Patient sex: F
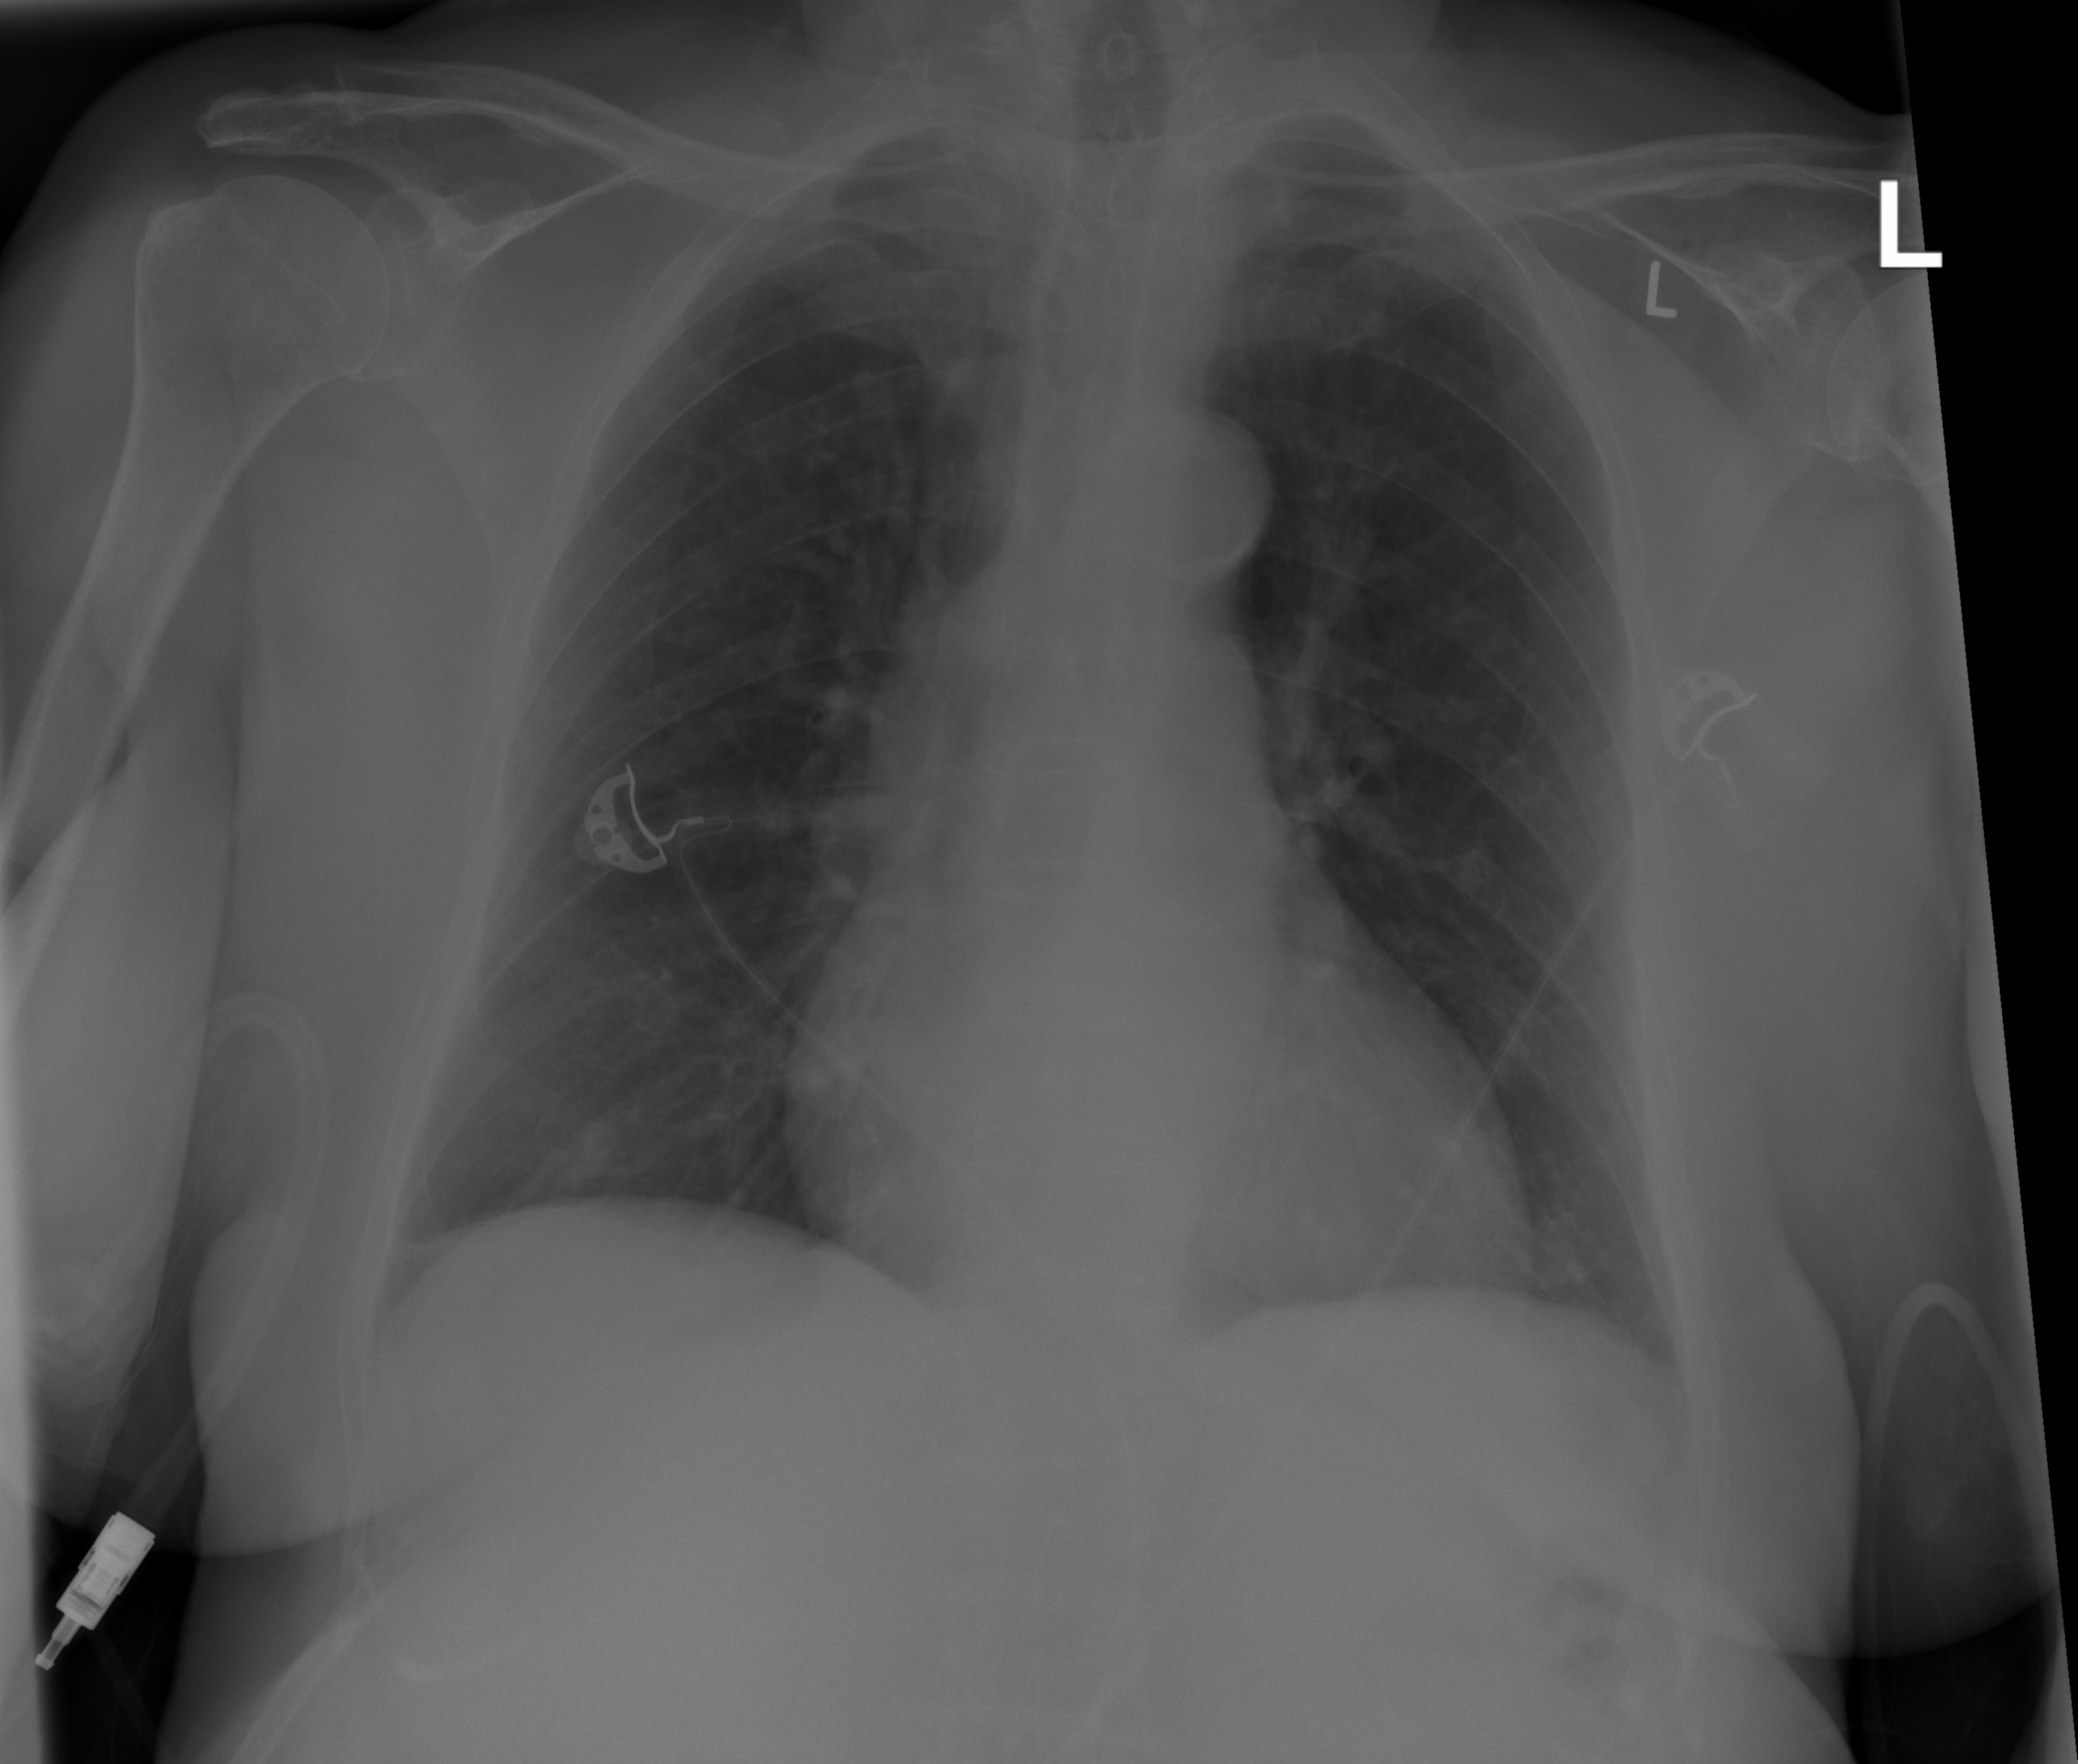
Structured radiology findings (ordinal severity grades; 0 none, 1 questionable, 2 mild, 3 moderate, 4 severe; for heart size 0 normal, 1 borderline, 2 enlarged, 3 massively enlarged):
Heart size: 0
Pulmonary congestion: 0
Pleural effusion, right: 0
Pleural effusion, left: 0
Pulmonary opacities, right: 0
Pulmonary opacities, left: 0
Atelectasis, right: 1
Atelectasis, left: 1